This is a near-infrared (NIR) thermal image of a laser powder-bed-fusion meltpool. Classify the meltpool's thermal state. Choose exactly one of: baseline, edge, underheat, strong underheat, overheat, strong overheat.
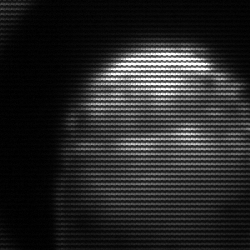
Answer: edge